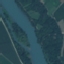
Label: River